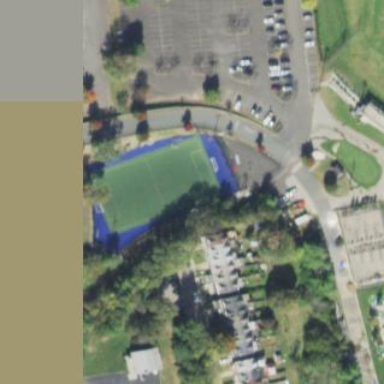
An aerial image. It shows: Multi-sport pitch for leisure land activities.